【题型】选择题　【知识点】立体几何　【难度】medium
在圆锥$PO$中，已知高$PO=2$，底面圆的半径为$4$，$M$为母线$PB$的中点，根据圆锥曲线的定义，下列四个图中的截面边界曲线分别为圆、椭圆、双曲线及抛物线，下面四个命题，正确的个数为（ ）

1 圆的面积为$4\pi$；
2 椭圆的长轴为$\sqrt{37}$；
3 双曲线两渐近线的夹角正切值为$\dfrac{3}{4}$；
4 抛物线的焦点到准线的距离为$\dfrac{4\sqrt{5}}{5}$．

A. 1个 \quad B. 2个 \quad C. 3个 \quad D. 4个
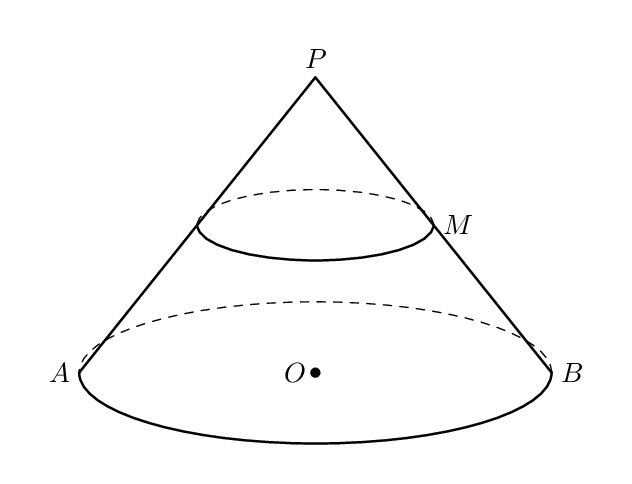
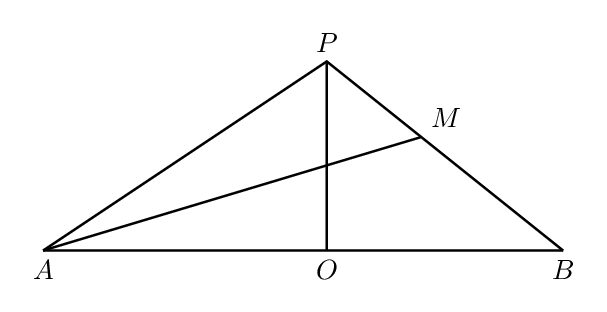
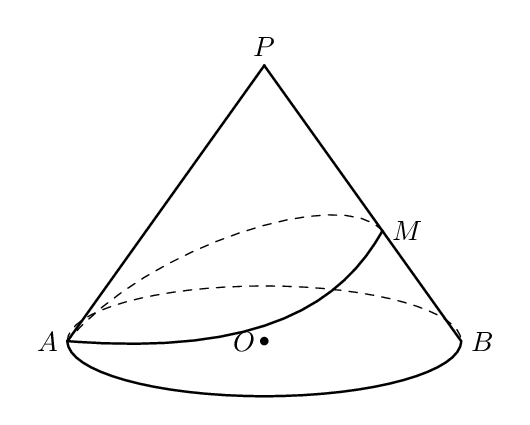
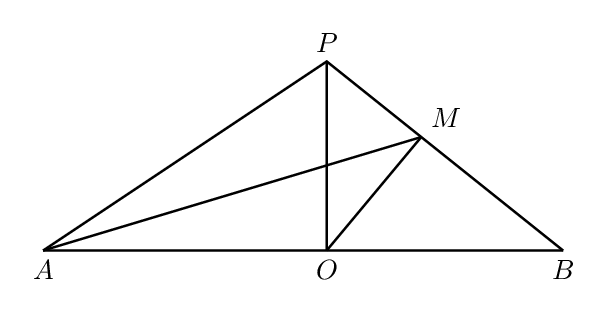
【解答】
【答案】B

【分析】1由点$M$是母线的中点，可得截面圆的半径$r=2$，得出圆的面积，即可判断；
2由已知求出椭圆的长轴$|AM|$，即可判断；
3在与截面$PAB$的平面垂直且过点$M$的平面内建立直角坐标系，不妨设双曲线的标准方程为$\dfrac{x^2}{a^2}-\dfrac{y^2}{b^2}=1\ (a,b>0)$，则$M(1,0)$，即$a=1$，把点$(2,2\sqrt{3})$代入解得$b$，得$\dfrac{b}{a}$的值，再由二倍角公式求解判断；
4建立直角坐标系，不妨设抛物线的标准方程为$y^2=2px$，把点$(\sqrt{5},4)$代入即可求解．

【解答】解：因为底面圆的半径为$4$，$M$为母线$PB$的中点，
所以过点$M$所截圆的半径为$2$，圆的面积为$4\pi$，故①正确；
作轴截面图如图：

因为$OB=4,\ OP=2,\ $所以$PB=2\sqrt{5}$，则$\cos\angle B=\dfrac{2\sqrt{5}}{5}$，
在$\triangle AMB$中，由余弦定理可得$|AM|=\sqrt{64+5-2\times8\times\sqrt{5}\times\dfrac{2\sqrt{5}}{5}}=\sqrt{37}$，故②正确；
在与平面$PAB$垂直且过点$M$的平面内建立平面直角坐标系，
不妨设双曲线的标准方程为$\dfrac{x^2}{a^2}-\dfrac{y^2}{b^2}=1\ (a,b>0)$，则$M(1,0)$，即$a=1$，
把点$(2,2\sqrt{3})$代入，可得$4-\dfrac{12}{b^2}=1$，解得$b=2$，所以$\dfrac{b}{a}=2$，
设双曲线两渐近线的夹角为$2\theta$，
所以$\tan2\theta=\left|\dfrac{2\tan\theta}{1-\tan^2\theta}\right|=\left|\dfrac{2\times2}{1-2^2}\right|=\dfrac{4}{3}$，故③错误；
不妨设抛物线的标准方程为$y^2=2px\ (p>0)$，则$|OM|=\sqrt{5}$，抛物线上一点的坐标为$(\sqrt{5},4)$，

把点$(\sqrt{5},4)$代入可得$4^2=2p\times\sqrt{5}$，解得$p=\dfrac{8\sqrt{5}}{5}$，

所以抛物线中焦点到准线的距离$p$为$\dfrac{8\sqrt{5}}{5}$，故④错误．

所以正确的个数为2个．

故选：$B$．

【点评】本题考查圆锥曲线的定义及其性质，考查运算求解能力，属于中档题
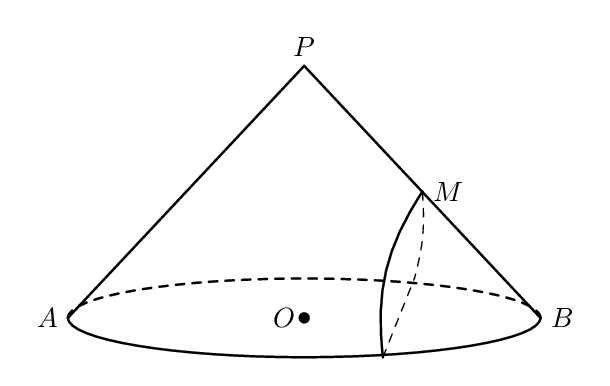
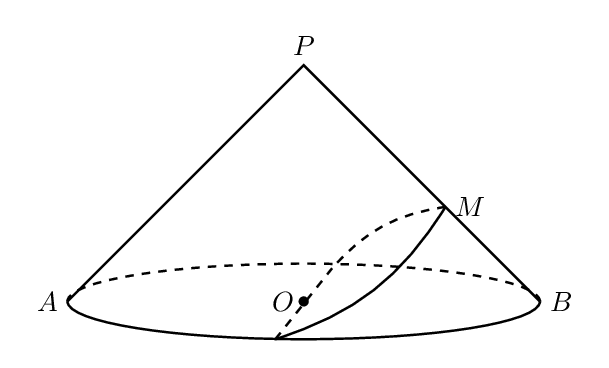